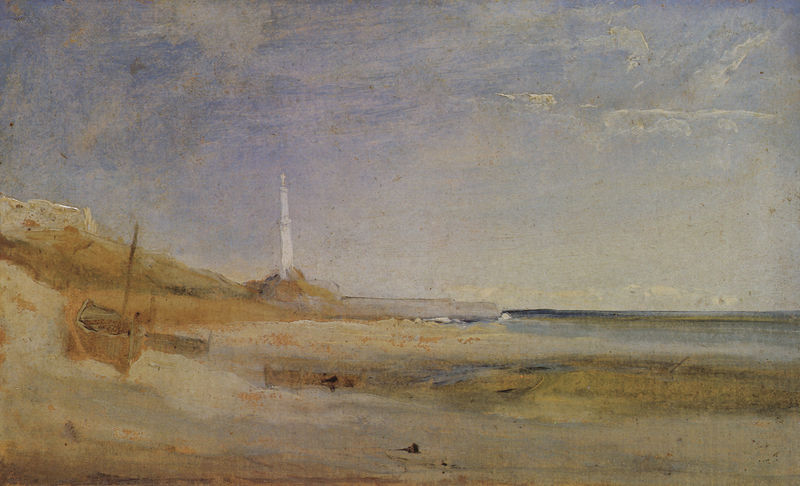
Titel: Boote und Leuchtturm bei Genua
Künstler: Karl Blechen
Standort: Berlin
Institution: Alte Nationalgalerie
Schlagwörter: blau, dunkel, gemälde, himmel, meer, schatten, wasser, weiß, wolken, fluss, gelb, grob, grün, impressionismus, landschaft, ocker, sand, see, ufer, braun, flou, grau, hell, holz, impressionisme, licht, orange, schwarz, säule, anlage, gras, rot, wolke, beige, expressionismus, malerei, blass, spitze, bild, öl, erde, halme, horizont, häuser, hügel, natur, wind, einsam, sonne, land, realismus, rosa, boot, boote, kahn, turm, statue, hellblau, himmelblau, gischt, küste, ruhig, schiff, segel, segelboot, sommer, strand, wellen, ruhe, mast, segelschiff, hafer, abstrakt, düne, dünen, fels, hang, dorf, mauer, nebel, tag, kai, kaimauer, stille, böschung, romantik, ölgemälde, brandung, flut, seestück, steg, turner, duktus, holzboot, gris, jaune, menschenleer, bucht, segelboote, ozean, ebbe, harmonie, kreuz, diesig, neblig, fischerboot, fischerboote, leuchtturm, himmeö, wolkig, blanc, schlamm, pinselduktus, senkrecht, hanglage, ölskizze, grad, imressionismus, strandhafer, bateaux, marine, soleil, ciel, paysage, gestrandet, seelandschaft, eau, vase, rottmann, bleu, dühne, leuchturm, voile, solitude, botte, nuage, nuages, église, william, rocher, barke, herbe, impressionnisme, oiseaux, vague, vagues, tour, mer, plage, wiß, william turner, barques, digue, barque, croix, bord de mer, rivage, belgien, bateau, sable, sandig, boite, falaise, epave, mat, contemplation, bonington, ciel ample, de face, equilibre, espoir, fondu, ghelb, lruchtturm, maussade, océan, echoue, glückseligkeit, meeresküste, branund, écume, jetée, phare, beach, eapve, marée, dune, abandon, débris, ressac, boudin, pahre, pdune, légère